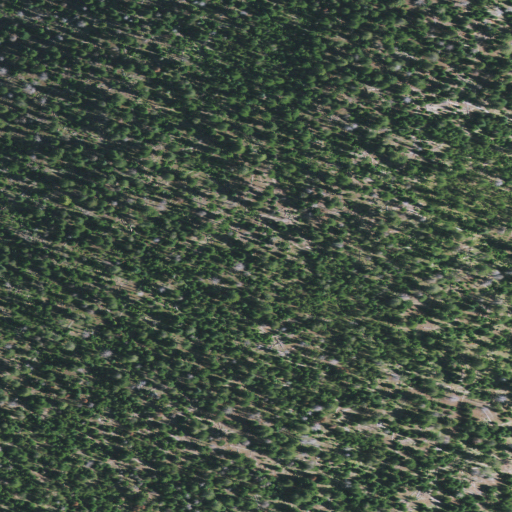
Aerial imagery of mountain in Oregon named Rabbit Butte containing only evergreen forest